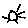
Label: sun